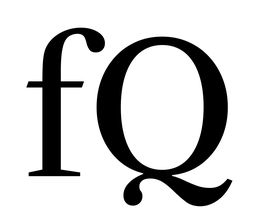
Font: LibreCaslonText_Regular